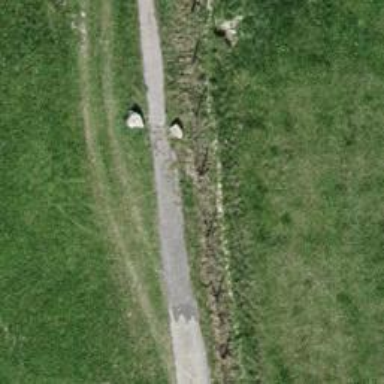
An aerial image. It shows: Rock barrier.